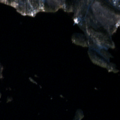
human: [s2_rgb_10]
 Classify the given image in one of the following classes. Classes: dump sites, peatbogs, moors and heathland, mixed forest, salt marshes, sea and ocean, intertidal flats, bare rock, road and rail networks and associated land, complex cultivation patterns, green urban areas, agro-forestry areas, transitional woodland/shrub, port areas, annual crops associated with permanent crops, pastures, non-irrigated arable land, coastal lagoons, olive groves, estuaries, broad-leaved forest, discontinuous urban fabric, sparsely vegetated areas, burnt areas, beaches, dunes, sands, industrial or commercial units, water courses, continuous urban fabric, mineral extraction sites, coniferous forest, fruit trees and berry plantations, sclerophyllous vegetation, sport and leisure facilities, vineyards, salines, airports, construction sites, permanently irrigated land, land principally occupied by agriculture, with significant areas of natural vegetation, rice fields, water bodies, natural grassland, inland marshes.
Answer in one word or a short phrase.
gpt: broad-leaved forest, mixed forest, water bodies